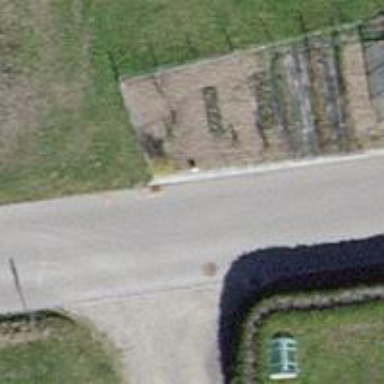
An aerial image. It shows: Tertiary road with concrete surface.